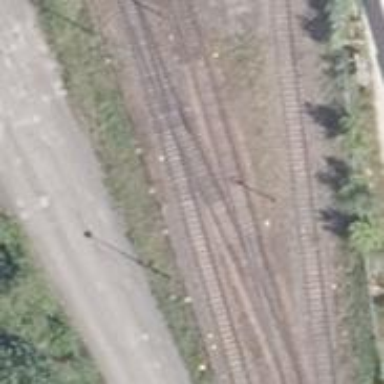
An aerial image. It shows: Rail spur service.